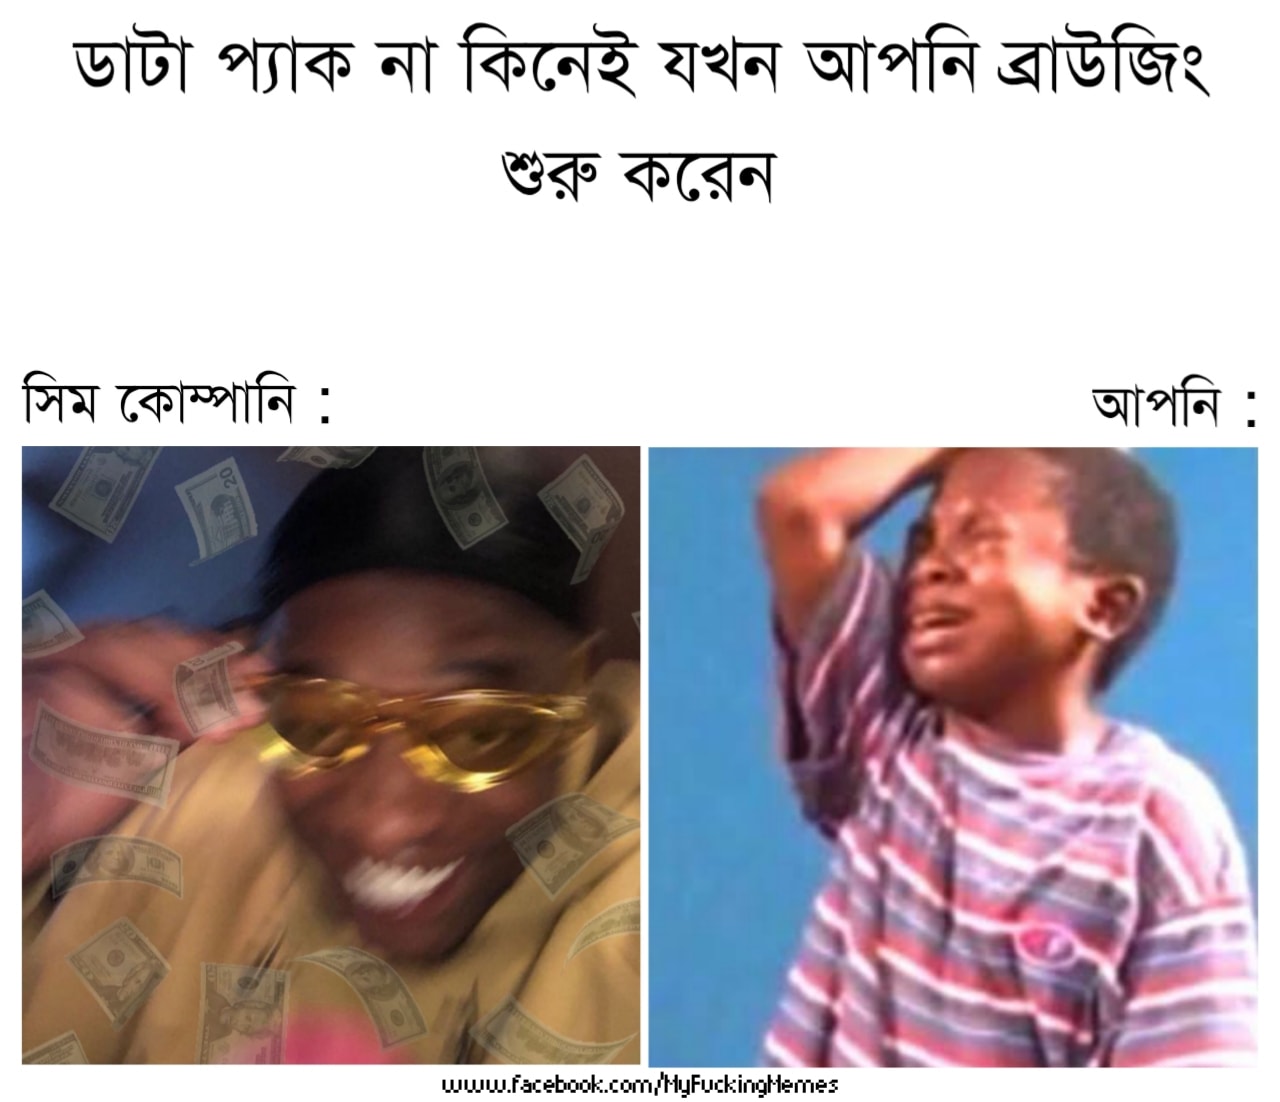
Caption: ডাটা প্যাক না কিনেই যখন আপনি ব্রাউজিং শুরু করেন   সিম কোম্পানিঃ  আপনিঃ
Label: non-hate